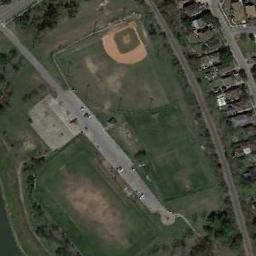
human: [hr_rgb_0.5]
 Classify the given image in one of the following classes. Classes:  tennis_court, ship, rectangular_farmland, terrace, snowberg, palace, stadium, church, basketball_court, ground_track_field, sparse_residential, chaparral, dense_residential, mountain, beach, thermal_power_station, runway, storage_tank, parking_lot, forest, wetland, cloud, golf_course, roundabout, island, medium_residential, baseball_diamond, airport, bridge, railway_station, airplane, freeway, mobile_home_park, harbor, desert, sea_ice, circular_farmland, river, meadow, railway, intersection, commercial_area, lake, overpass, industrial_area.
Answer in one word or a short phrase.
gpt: baseball_diamond